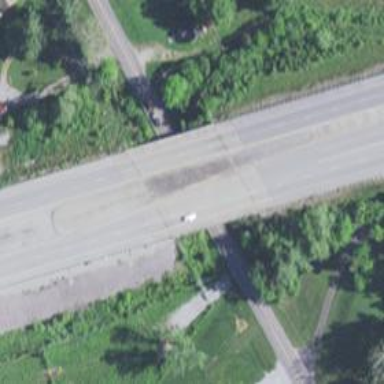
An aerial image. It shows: Bridge crossing over expressway trunk road.